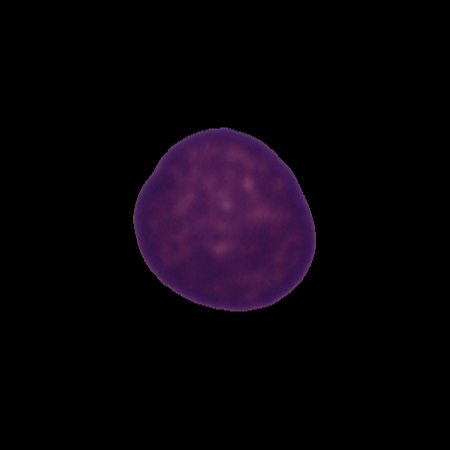
Label: cancer